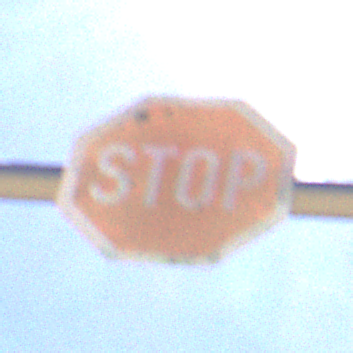
Verkehrszeichen: Stop
Umgebung: Outdoor, Nature
Tageszeit: Midday
Wetter: Clear
Licht: Natural
Jahreszeit: NotSpecified
Kontrast: HighContrast